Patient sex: F
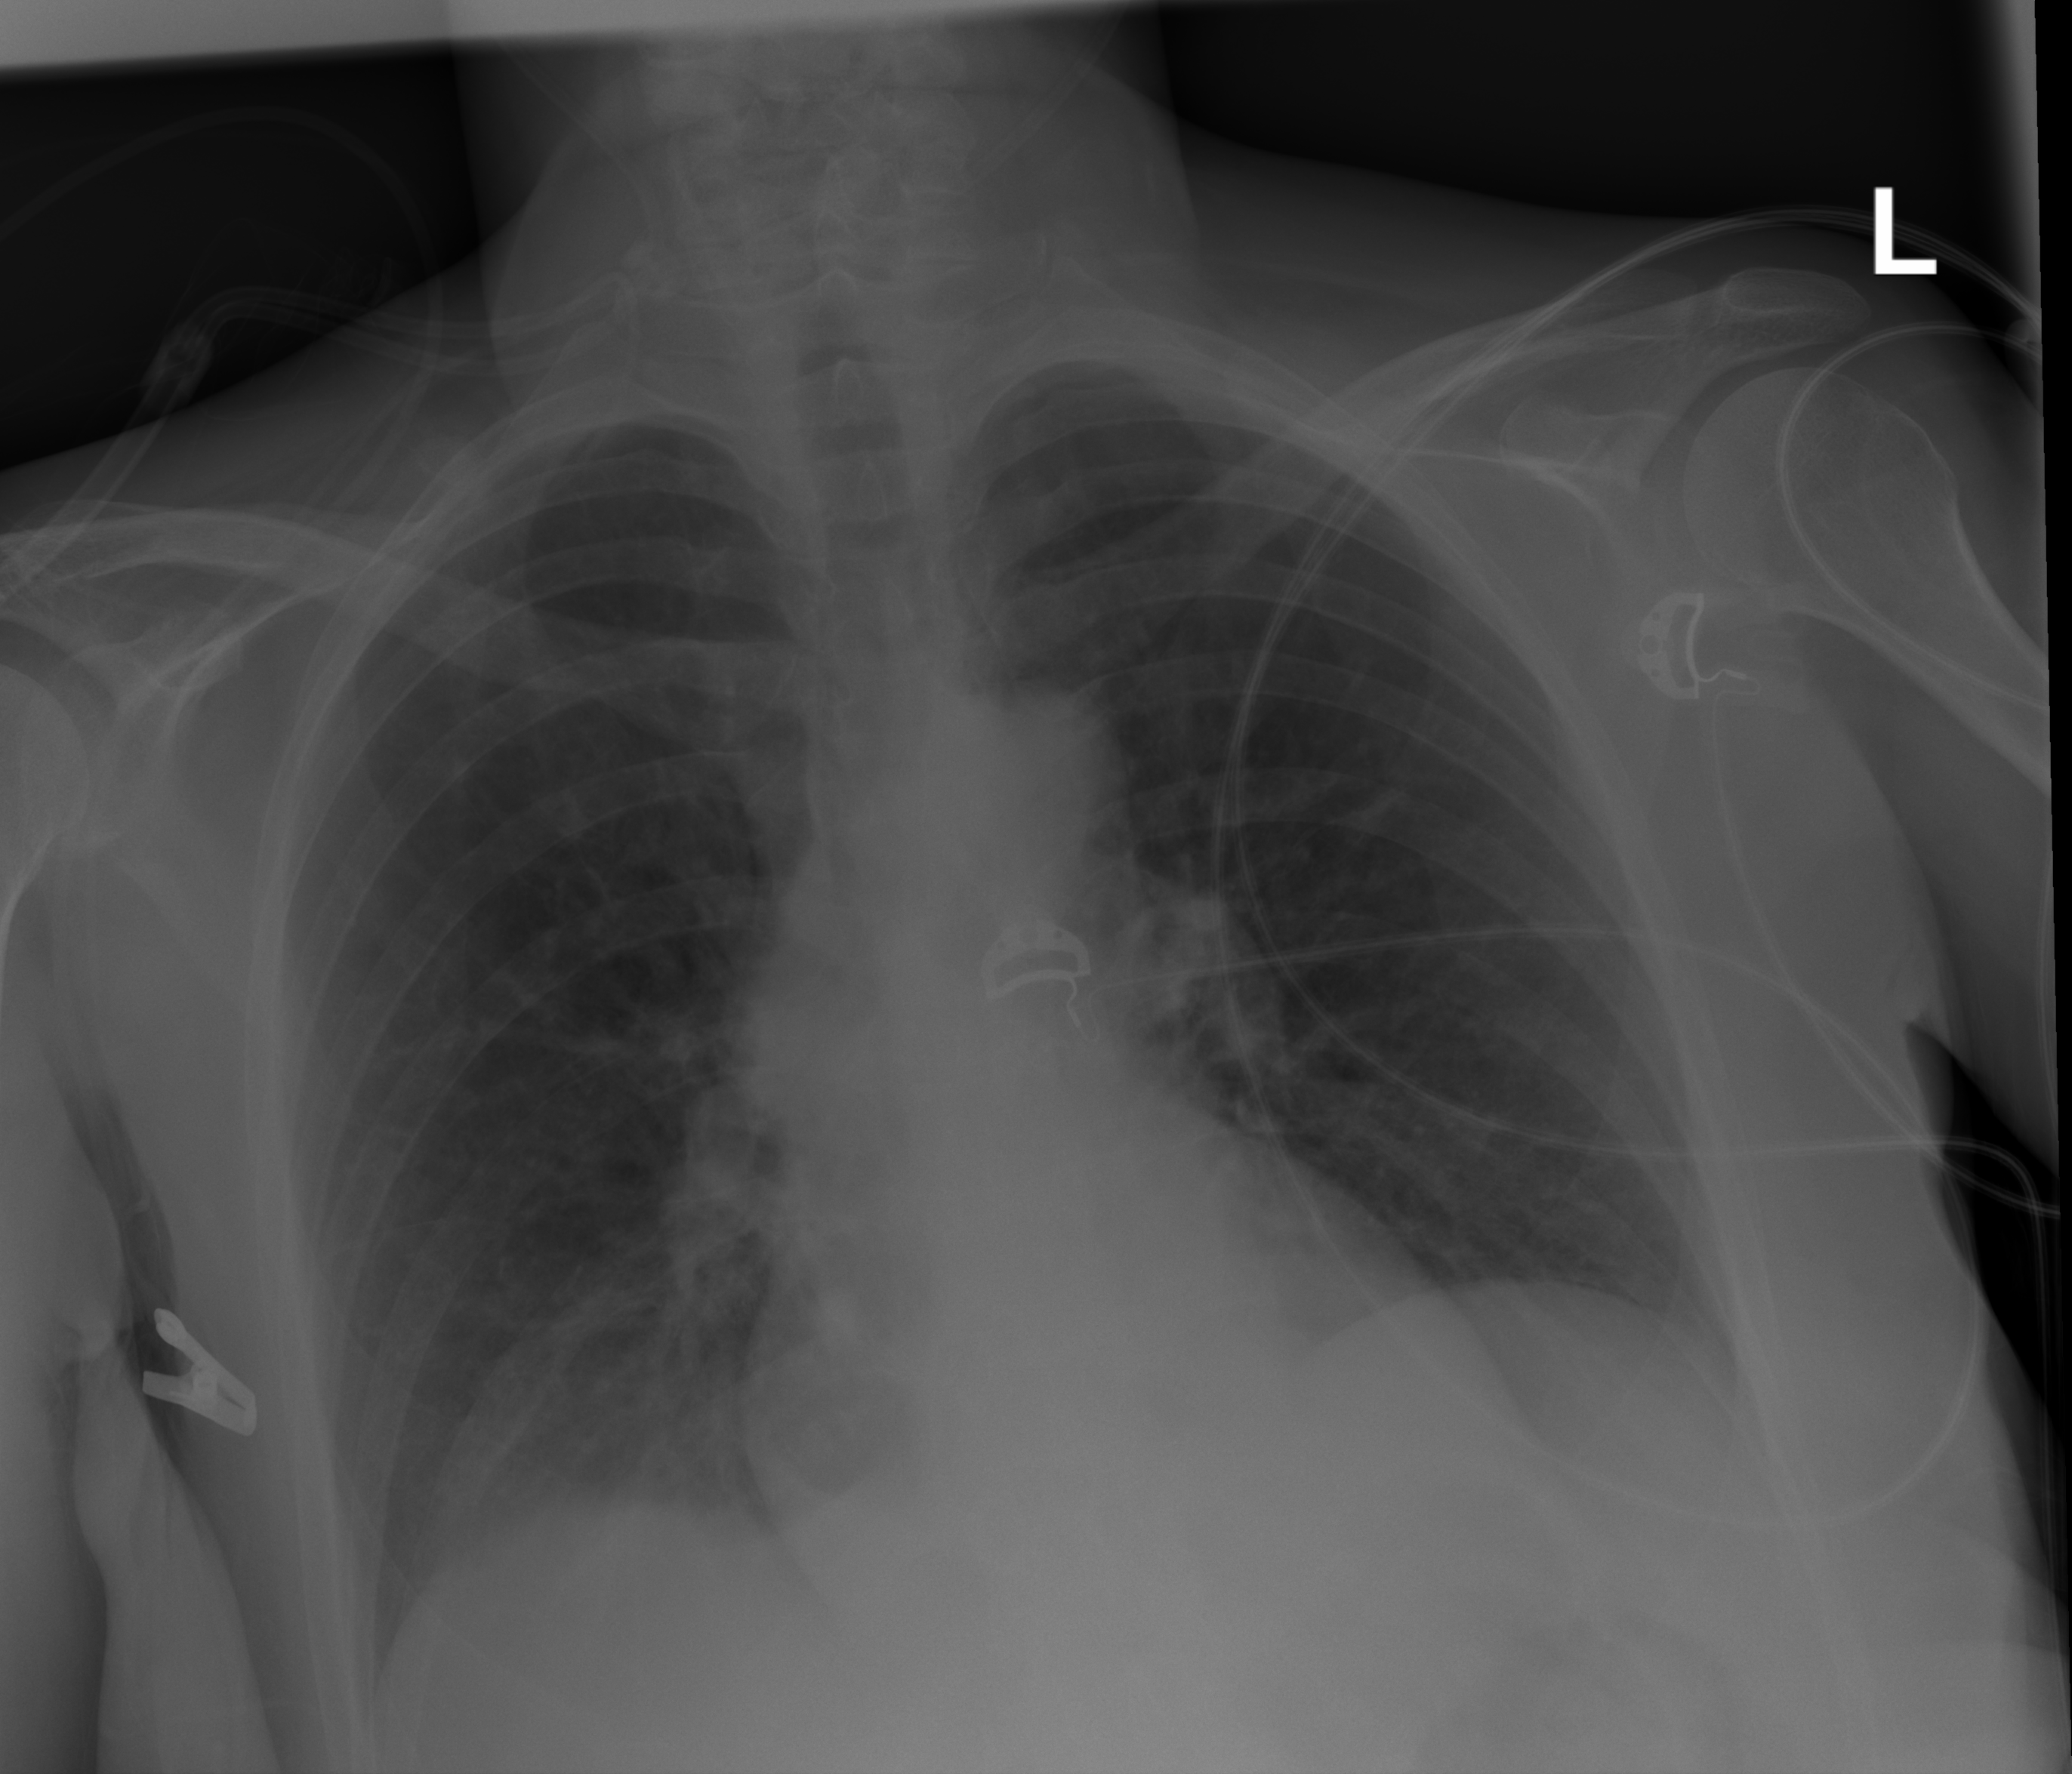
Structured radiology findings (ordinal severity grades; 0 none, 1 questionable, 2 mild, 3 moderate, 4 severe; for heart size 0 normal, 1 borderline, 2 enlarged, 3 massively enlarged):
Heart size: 0
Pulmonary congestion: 0
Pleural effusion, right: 0
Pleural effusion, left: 0
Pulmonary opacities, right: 2
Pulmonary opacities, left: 0
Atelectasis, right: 2
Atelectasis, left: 0